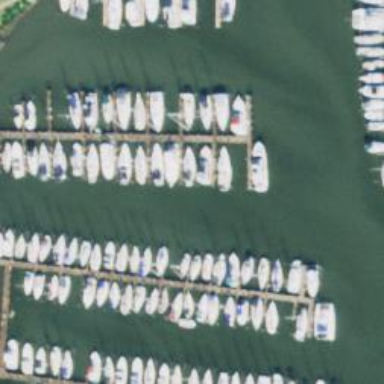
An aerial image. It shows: Man-made pier.